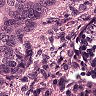
Metastatic tissue present: yes